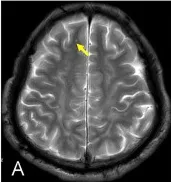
(A-G) show the MRI by a decreased signal on the T1 sequence and increased signal intensity on the T2/FLAIR sequance showed a of the bilateral basal, certain ovale, frontal lobe, and parietal lobe, and F shows increased signal on the T2 sequence showed a of ganglia cervical cord.
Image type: radiology (mri)